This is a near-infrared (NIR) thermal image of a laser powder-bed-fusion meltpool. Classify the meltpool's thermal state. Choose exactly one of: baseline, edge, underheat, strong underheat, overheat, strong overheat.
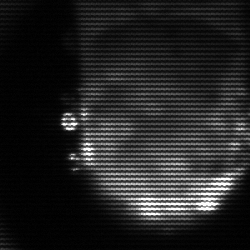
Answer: baseline